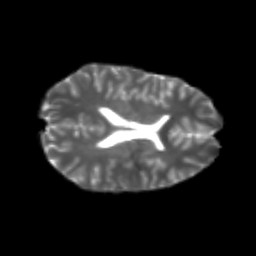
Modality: T2w
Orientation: axial
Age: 21
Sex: female
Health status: healthy
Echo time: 0.074 s